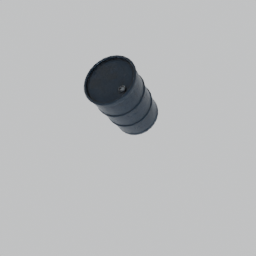
Label: tools